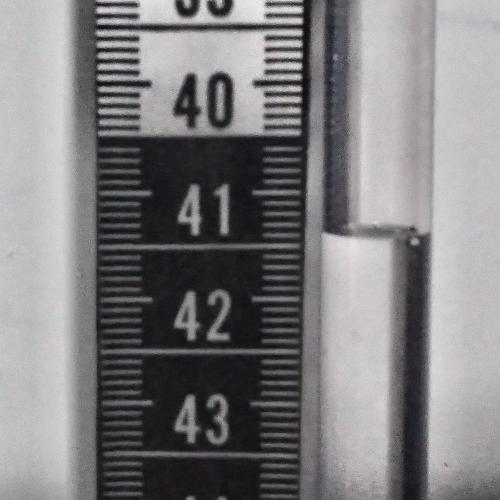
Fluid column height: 41.3 cm